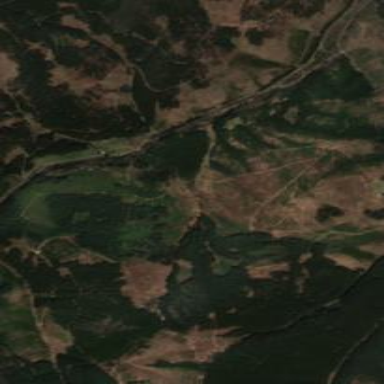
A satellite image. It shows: Clearcut logging area with scrub vegetation.